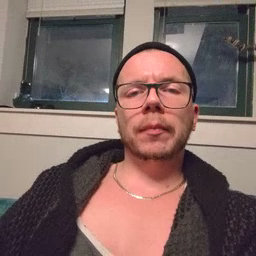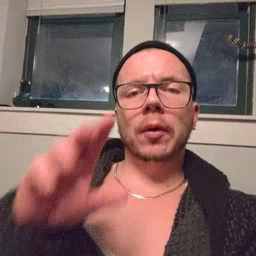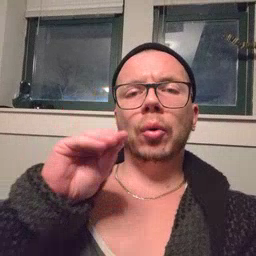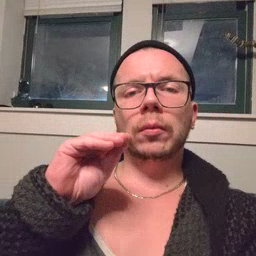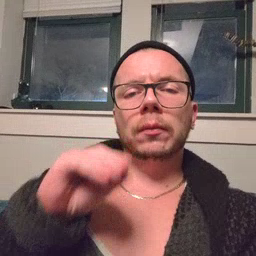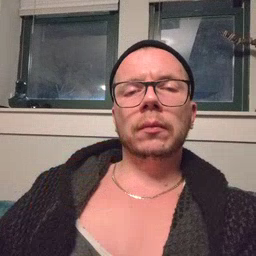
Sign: goose